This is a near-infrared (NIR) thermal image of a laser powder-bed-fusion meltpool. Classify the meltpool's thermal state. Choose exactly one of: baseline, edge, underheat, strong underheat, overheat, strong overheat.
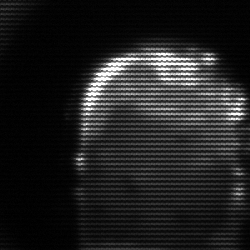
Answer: baseline